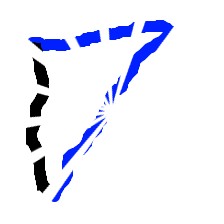
Shape: triangle